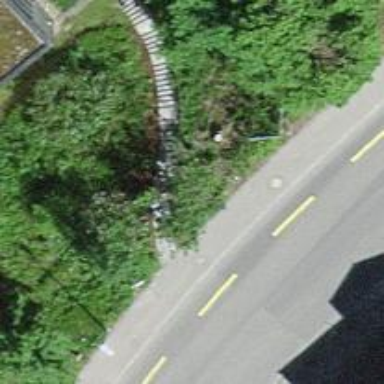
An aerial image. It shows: Asphalt sidewalk along the footway.